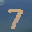
Label: 7